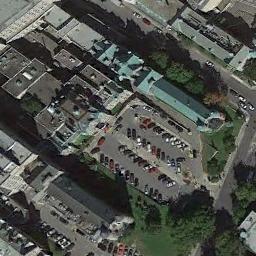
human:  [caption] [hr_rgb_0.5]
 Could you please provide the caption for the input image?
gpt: There is a blue church surrounded by some buildings and trees with a parking lot beside .

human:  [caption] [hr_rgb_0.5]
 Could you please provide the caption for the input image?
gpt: This is a church, Built of tan brick .

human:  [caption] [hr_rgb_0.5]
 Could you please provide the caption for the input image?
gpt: The church with many buildings and two parking lots are in front of the church .

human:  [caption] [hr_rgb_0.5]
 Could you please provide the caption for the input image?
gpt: A church with cyan and gray roofs, Surrounded by trees and parked vehicles .

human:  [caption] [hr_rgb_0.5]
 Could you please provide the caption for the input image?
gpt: Many cars are near the church .